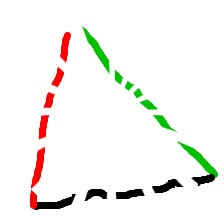
Shape: triangle